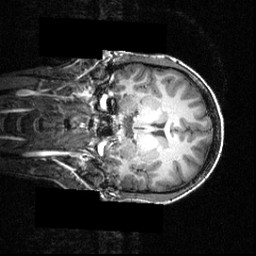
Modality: T1w
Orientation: coronal
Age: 23
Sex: male
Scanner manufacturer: siemens
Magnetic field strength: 3.951 T
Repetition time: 1.5 s
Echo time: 0.00335 s